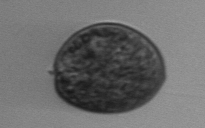
Label: Prorocentrum